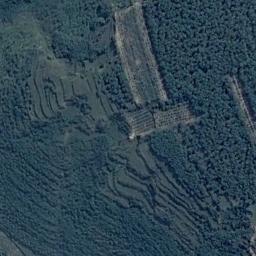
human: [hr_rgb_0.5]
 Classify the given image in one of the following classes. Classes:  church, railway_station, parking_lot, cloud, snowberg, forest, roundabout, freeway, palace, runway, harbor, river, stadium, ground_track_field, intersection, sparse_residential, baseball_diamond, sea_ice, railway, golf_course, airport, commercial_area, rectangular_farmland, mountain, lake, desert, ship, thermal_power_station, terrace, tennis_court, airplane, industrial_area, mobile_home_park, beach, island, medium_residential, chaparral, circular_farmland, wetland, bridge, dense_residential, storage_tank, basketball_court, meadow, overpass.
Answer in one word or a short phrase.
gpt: terrace